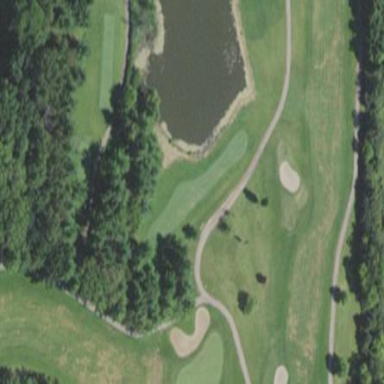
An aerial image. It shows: Golf tee on grassy land.